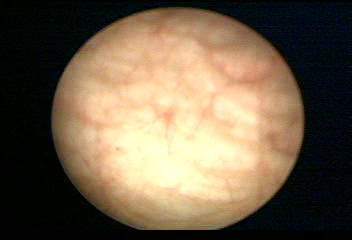
Modality: WLC
Class: Normal mucosa
Bladder cancer association: No